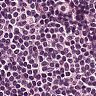
Metastatic tissue present: no